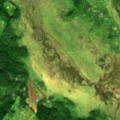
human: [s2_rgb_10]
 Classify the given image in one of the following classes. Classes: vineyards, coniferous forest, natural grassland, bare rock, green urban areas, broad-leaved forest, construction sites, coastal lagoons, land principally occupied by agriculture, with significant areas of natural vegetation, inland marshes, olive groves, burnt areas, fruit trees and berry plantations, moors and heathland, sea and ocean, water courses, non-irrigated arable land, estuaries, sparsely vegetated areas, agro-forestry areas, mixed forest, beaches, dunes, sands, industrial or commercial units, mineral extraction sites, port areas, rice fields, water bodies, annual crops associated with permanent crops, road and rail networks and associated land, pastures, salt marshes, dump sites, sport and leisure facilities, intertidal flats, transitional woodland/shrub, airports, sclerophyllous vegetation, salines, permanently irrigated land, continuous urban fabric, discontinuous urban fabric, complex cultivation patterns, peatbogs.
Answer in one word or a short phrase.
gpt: coniferous forest, mixed forest, transitional woodland/shrub, peatbogs